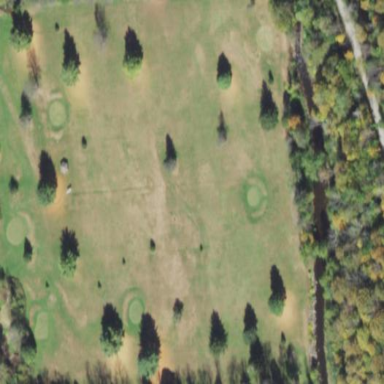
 place for golfing and leisure activities."